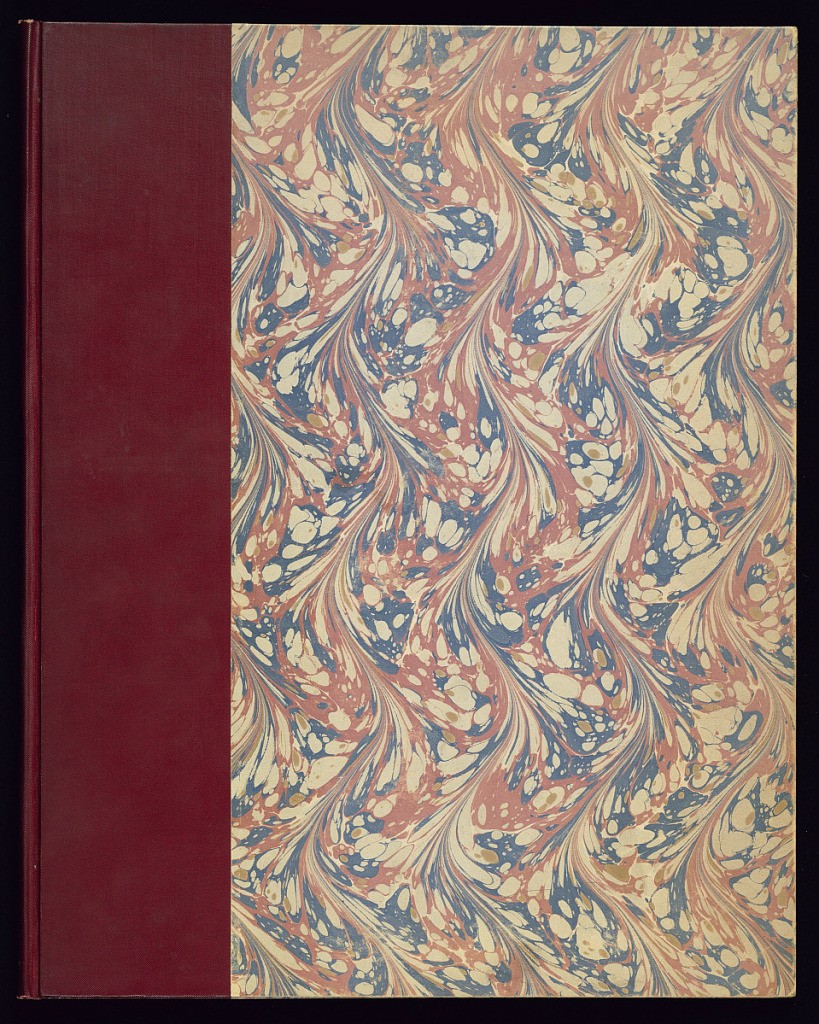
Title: VIeme Cahier de Cartouches Dessinés par P.P. Choffard.
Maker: Pierre-Philippe Choffard, French, 1730–1809
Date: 1775–86
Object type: Album
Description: An album of cartouche designs with nautical themes, after P.P Choffard.